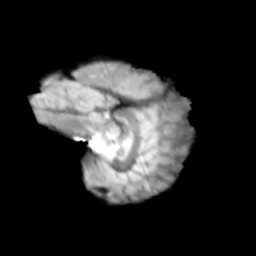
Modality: T2w
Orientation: sagittal
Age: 12
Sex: female
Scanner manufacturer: siemens
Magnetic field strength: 3 T
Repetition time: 3.8 s
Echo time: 0.07 s